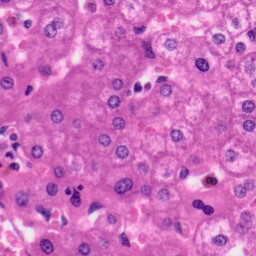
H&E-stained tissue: Liver